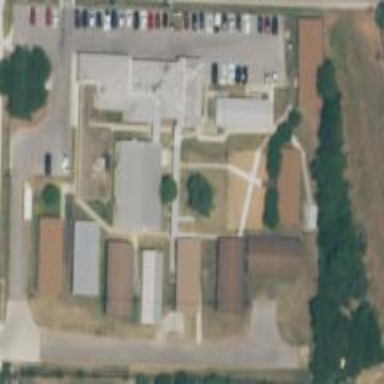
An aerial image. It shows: School.